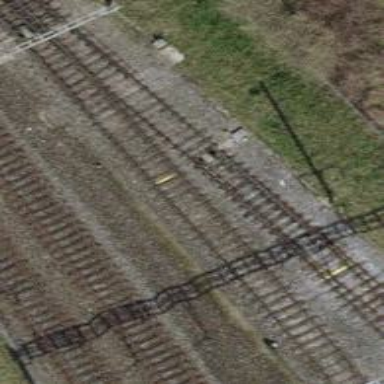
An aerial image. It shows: Railway switch.